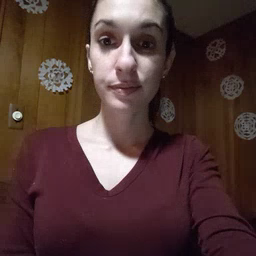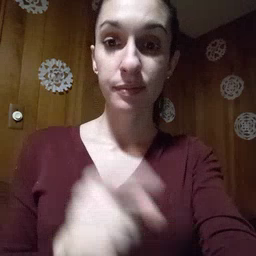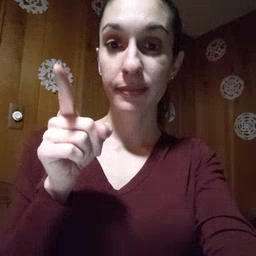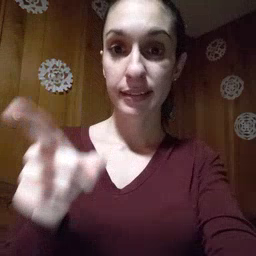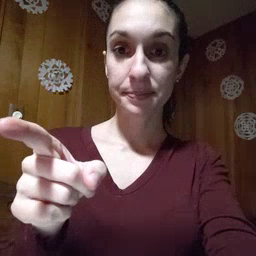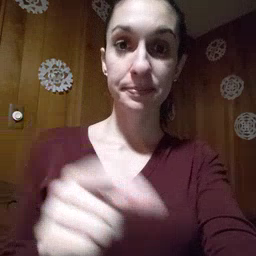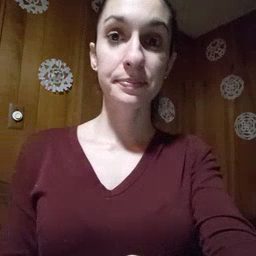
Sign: hesheit